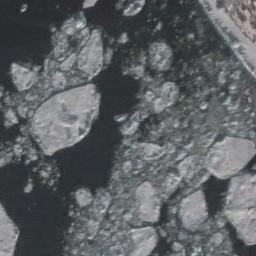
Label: sea_ice